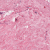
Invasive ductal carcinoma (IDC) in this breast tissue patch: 0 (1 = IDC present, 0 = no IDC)